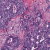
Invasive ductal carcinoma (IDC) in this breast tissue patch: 0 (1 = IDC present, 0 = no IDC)